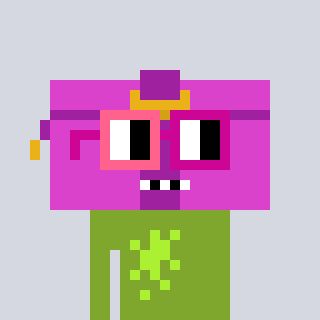
a pixel art character with square pink and red glasses, a clutch-shaped head and a slimegreen-colored body on a cool background